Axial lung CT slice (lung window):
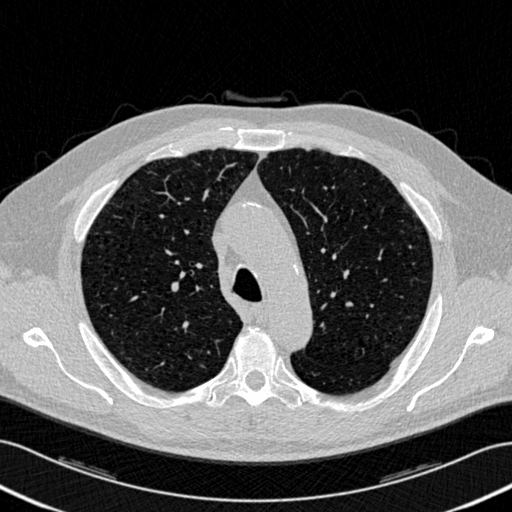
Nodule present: yes
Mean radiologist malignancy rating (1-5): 1.5